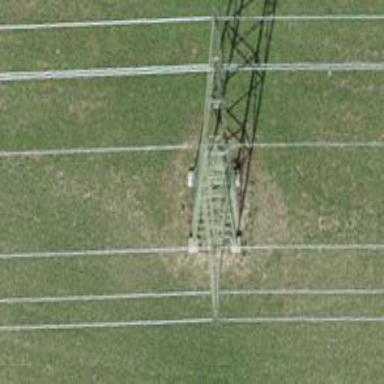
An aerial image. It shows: Power tower.